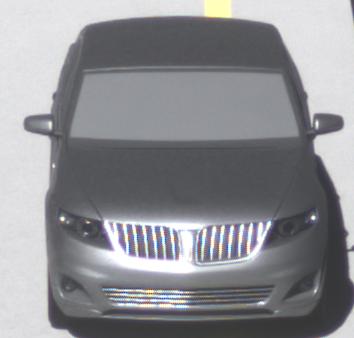
Make: Lincoln
Model: MKS
Detailed model: -
Model produced from: 2008
Model produced until: 2011
Doors: 4
Color: gray
Road condition: dry road
Daytime: midday
Contrast: high contrast